Group 1:
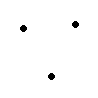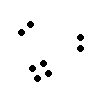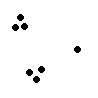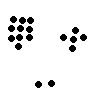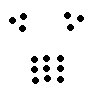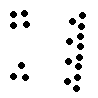
Group 2:
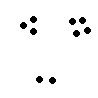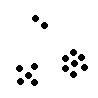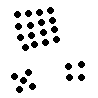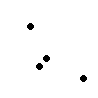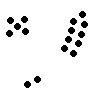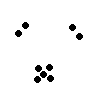
Rule separating the two groups: One dot cluster is the product of the other two vs. not so.
Concepts: 2_inputs_1_output, product
Author: Leo Crabbe